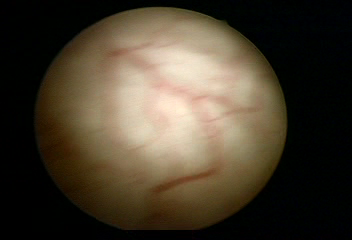
Modality: WLC
Class: Normal mucosa
Bladder cancer association: No